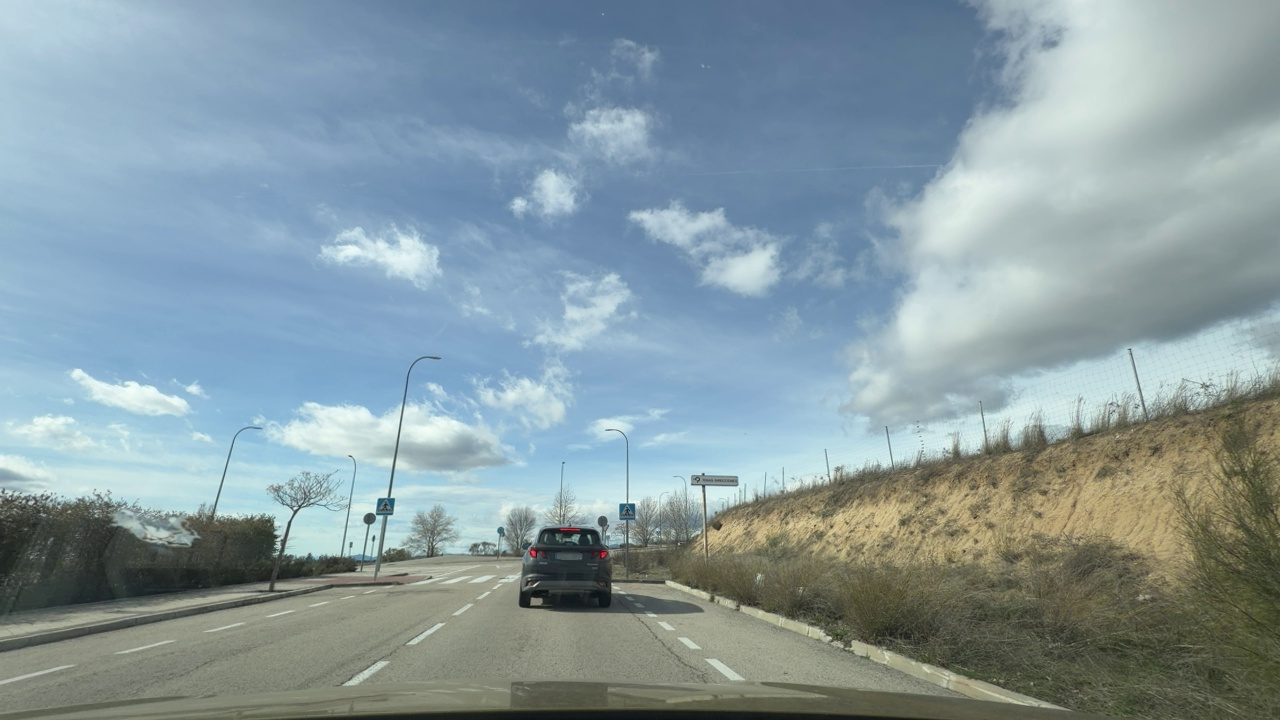
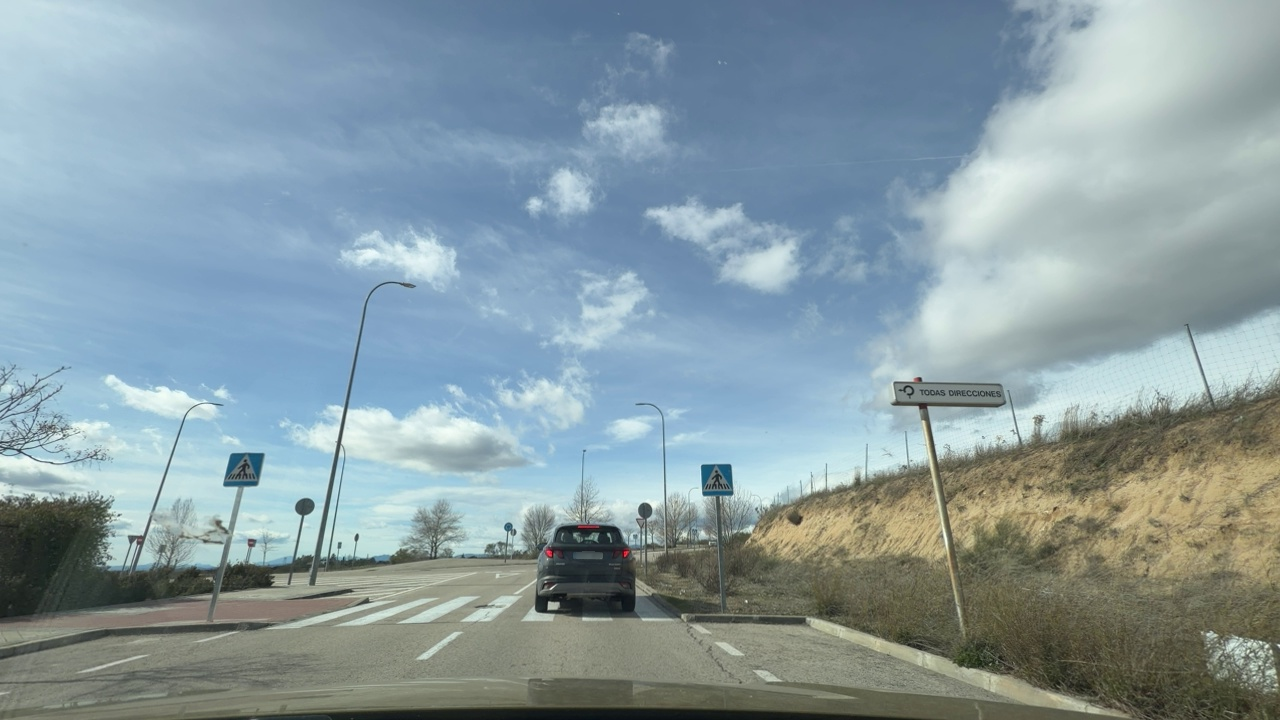
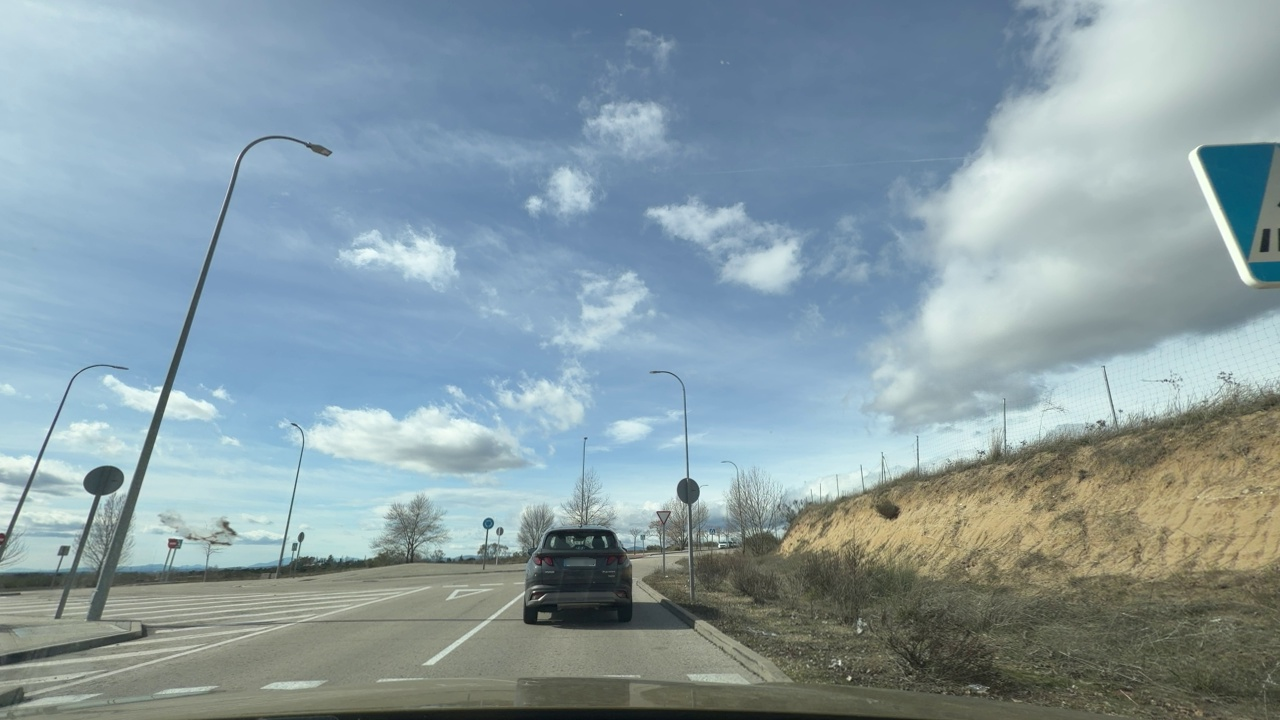
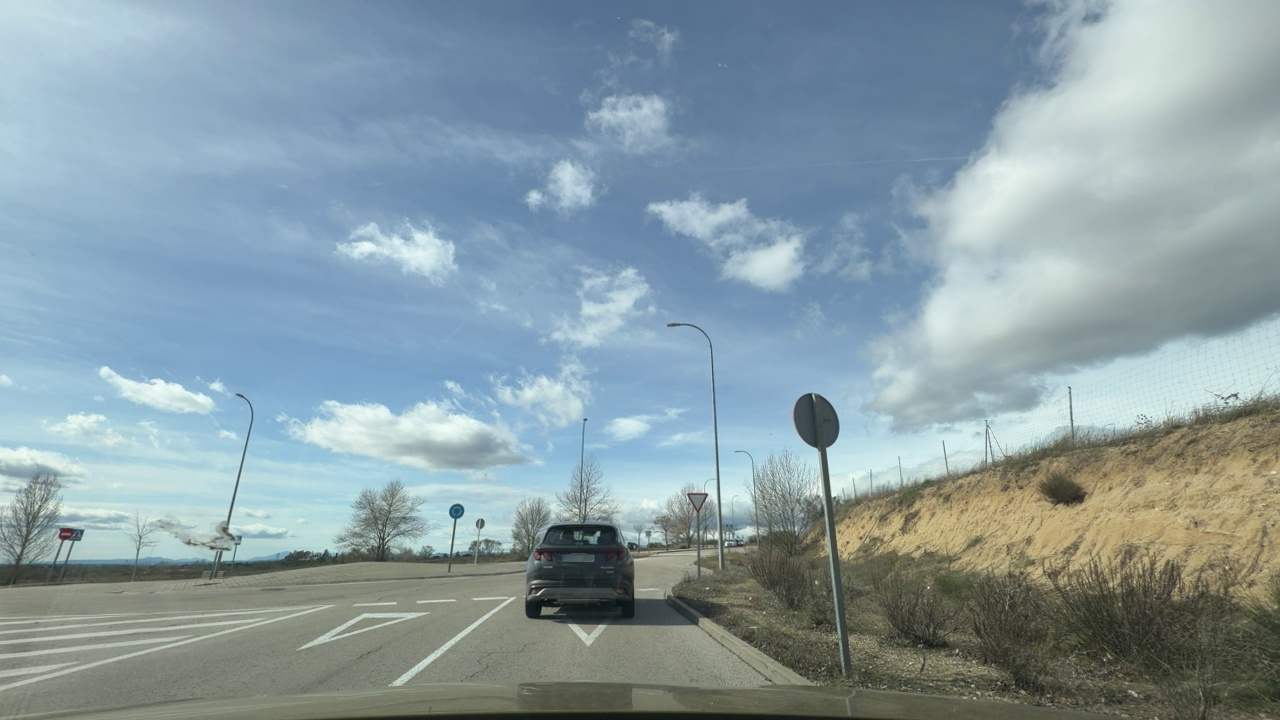
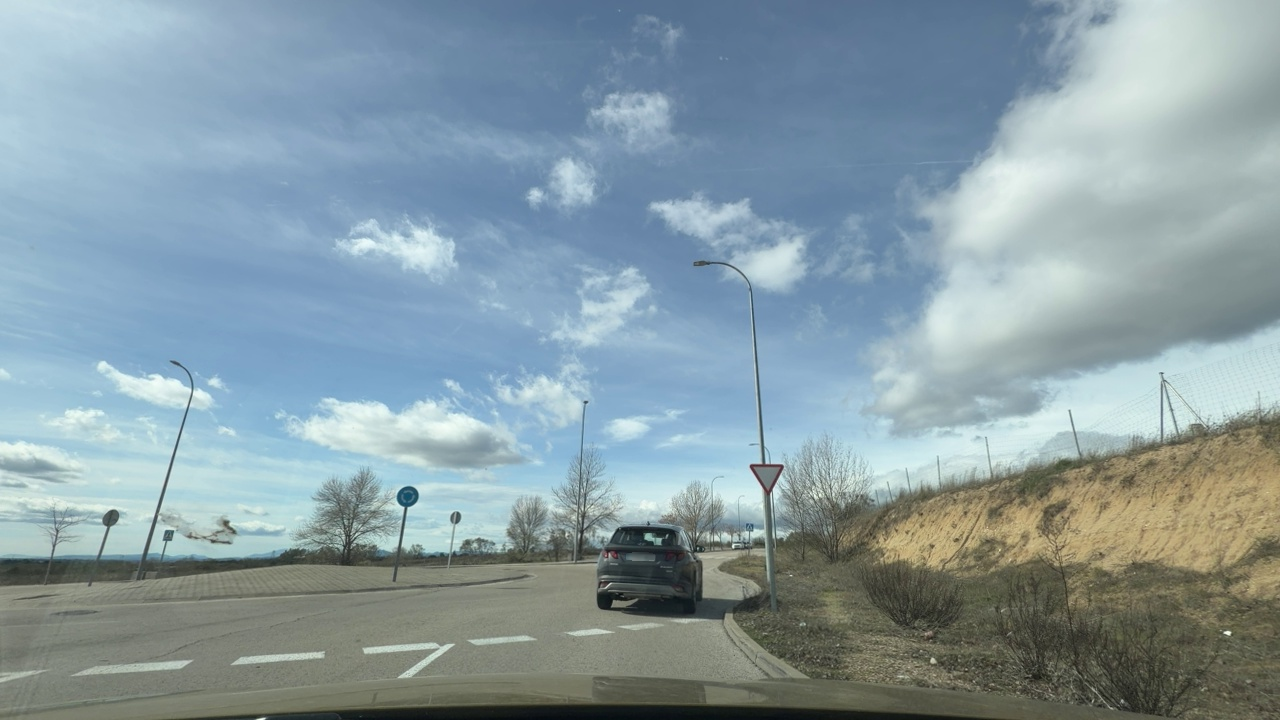
Situation: Leading braking
Question: Is there a vehicle directly ahead in the ego lane with brake lights on?
Answer: Yes
Reasoning: There is a dark car ahead in the ego direction of travel and the traffic lights are visible in the scene

Situation: Leading braking
Question: Is the distance between the ego vehicle and the vehicle ahead decreasing?
Answer: Yes
Reasoning: The distance starts decreasing in the first frames while the dark vehicle is braking, after that the distance increases

Situation: Leading braking
Question: Is either the ego vehicle or the leading vehicle stationary?
Answer: No
Reasoning: No vehicle in the scene appear to be stationary

Situation: Leading braking
Question: Is the ego vehicle decelerating due to dense traffic or congestion ahead?
Answer: No
Reasoning: The vehicle ahead is clearly decelerating because of the presence of a roundabout in the road